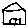
Label: house